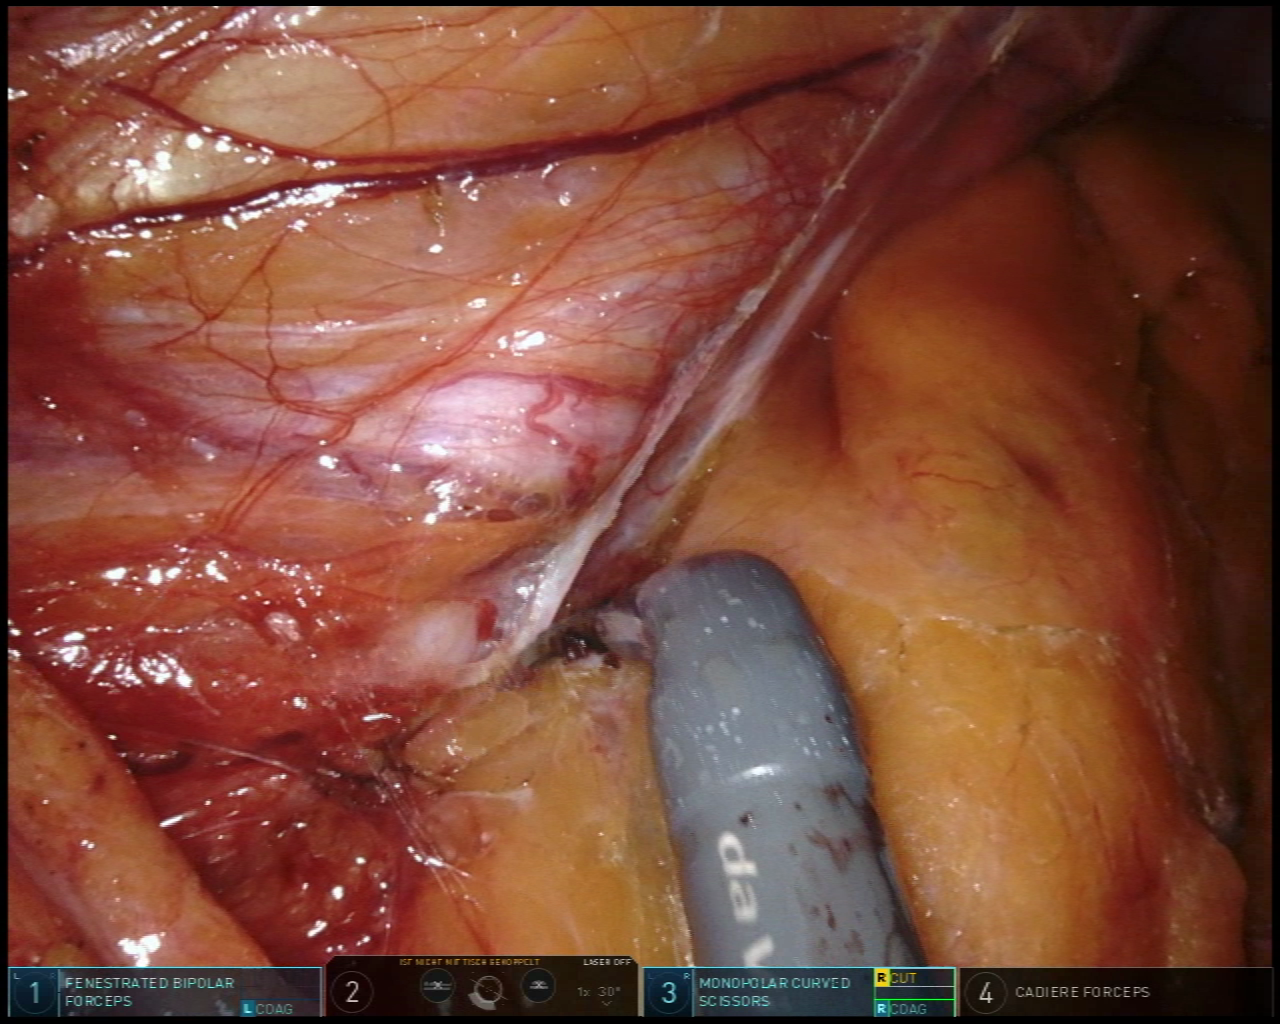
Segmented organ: ureter
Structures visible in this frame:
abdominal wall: yes
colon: no
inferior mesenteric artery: no
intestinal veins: no
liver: no
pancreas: no
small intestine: no
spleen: no
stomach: no
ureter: yes
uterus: no
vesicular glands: no